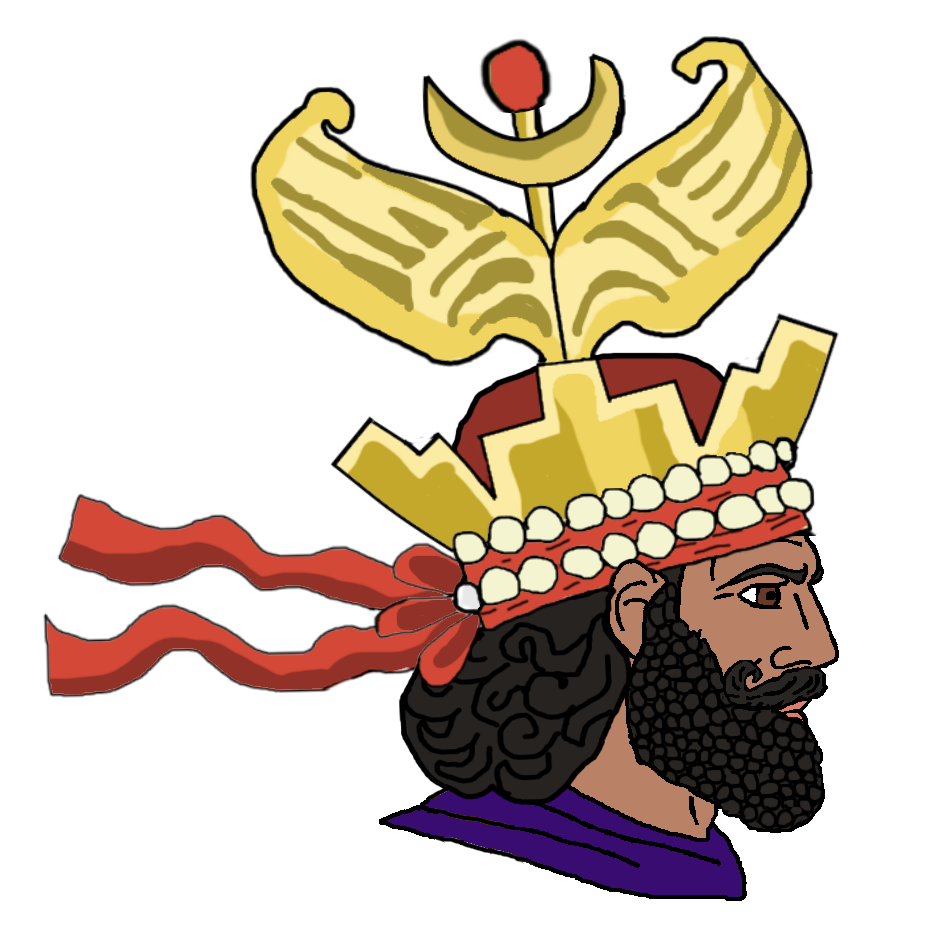
Label: 4_Yes_Chad